Aerial crown-view tile of a tropical tree (Barro Colorado Island, Panama), acquired 20250512:
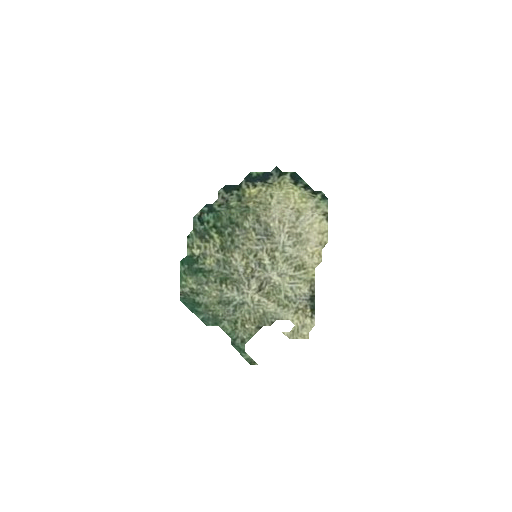
Species: Quararibea stenophylla
GBIF accepted scientific name: Quararibea stenophylla
Crown area: 28.243 m²